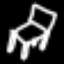
Label: chair